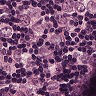
Metastatic tissue present: yes